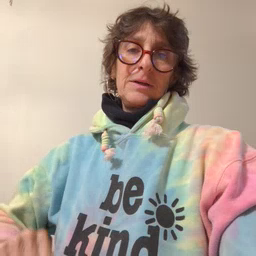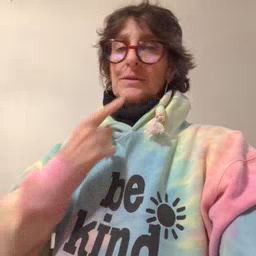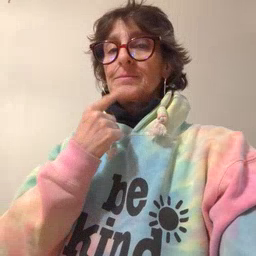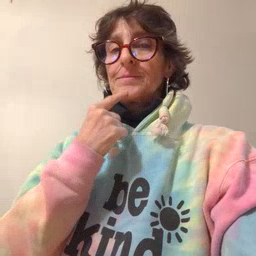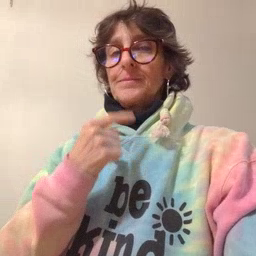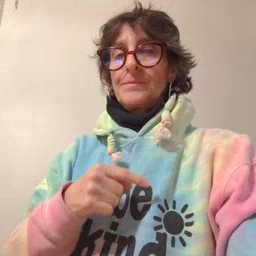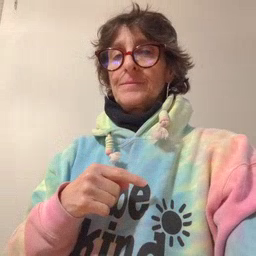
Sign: say